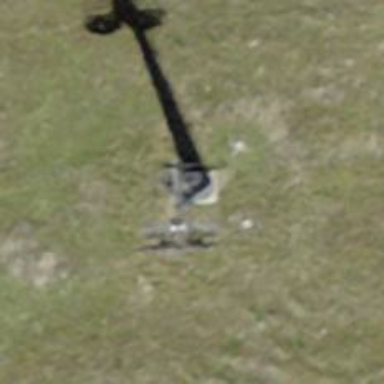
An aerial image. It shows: Pylon used for aerialway.